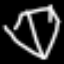
Label: diamond